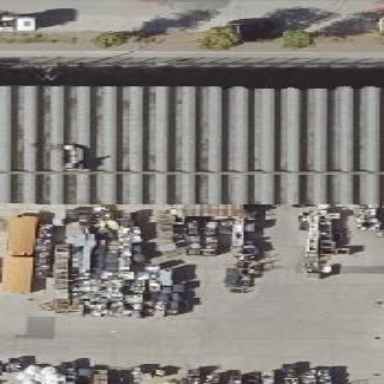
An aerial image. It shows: Industrial building.